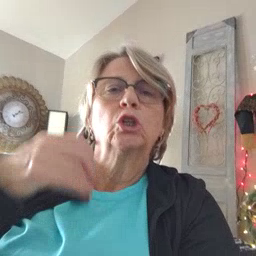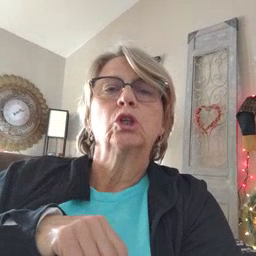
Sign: shirt